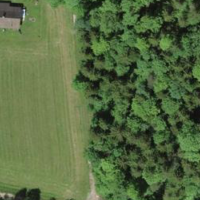
EUNIS habitat code: 44
Species observed at this site:
Mercurialis perennis